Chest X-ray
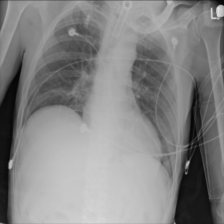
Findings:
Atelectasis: negative
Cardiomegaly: negative
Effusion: negative
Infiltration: negative
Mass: negative
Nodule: negative
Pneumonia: negative
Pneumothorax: negative
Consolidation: negative
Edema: negative
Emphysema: negative
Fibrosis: negative
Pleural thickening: negative
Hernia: negative